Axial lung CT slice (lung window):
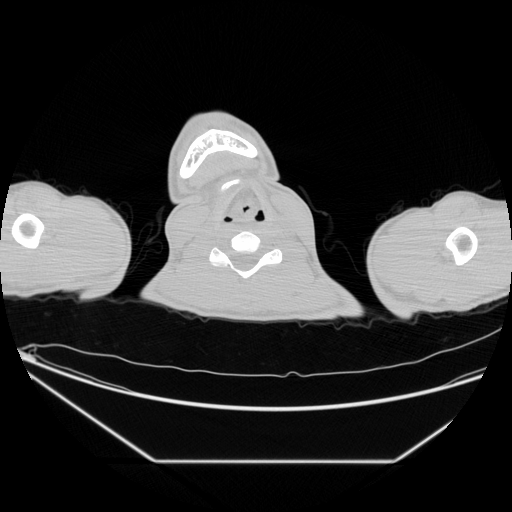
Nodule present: no